Question: i have a add admins account form and when i add account then i want to show message "successfully created" when i click on button and here when i debug my project and open form then this label already shown how i remove this ..

here is css and html
'''
<asp:Label ID="Lbe6" class="message success" runat="server"></asp:Label>
'''
'''
.message.success {
border: 1px solid rgb(184, 201, 123);
background: -moz-linear-gradient(center top , rgb(229, 237, 196), rgb(217, 228, 172)) repeat scroll 0% 0% transparent;
color: rgb(63, 114, 39);
text-shadow: 0px 1px 0px rgb(255, 255, 255);
}
.message {
padding: 10px;
border-radius: 5px;
margin-bottom: 10px;
box-shadow: 0px 1px 0px rgba(255, 255, 255, 0.5) inset;
}
'''
code
'''
protected void Btn_SignUp_Click(object sender, EventArgs e)
{
try
{
c1.SignUp(nametxt.Value, passtxt.Value, Convert.ToInt32(DropDownList1.SelectedValue), Convert.ToInt32(DropDownList2.SelectedValue),Convert.ToInt32(DropDownList3.SelectedValue),mailtxt.Value,numbtxt.Value);
//GridView1.DataSource=ca.viewadmin();
Lbe6.Text = (" Account Successfully Created");
// GridView1.DataBind();
}
catch
{
lbe5.Text = ("SIGNUP FAILED.PLEASE TRY AGAIN");
}
nametxt.Value = "";
passtxt.Value = "";
mailtxt.Value = "";
numbtxt.Value = "";
}
protected void Page_Load(object sender, EventArgs e)
{
Lbe6.Visible = false;
}
'''
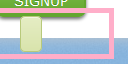
Answer: Try this
'''
protected void Btn_SignUp_Click(object sender, EventArgs e)
{//If not working properly set the visible attribute on button click also
try
{
c1.SignUp(nametxt.Value, passtxt.Value, Convert.ToInt32(DropDownList1.SelectedValue), Convert.ToInt32(DropDownList2.SelectedValue),Convert.ToInt32(DropDownList3.SelectedValue),mailtxt.Value,numbtxt.Value);
//GridView1.DataSource=ca.viewadmin();
Lbe6.Visible = true;
Lbe6.Text = (" Account Successfully Created");
// GridView1.DataBind();
}
catch
{
Lbe5.Visible = true;
lbe5.Text = ("SIGNUP FAILED.PLEASE TRY AGAIN");
}
nametxt.Value = "";
passtxt.Value = "";
mailtxt.Value = "";
numbtxt.Value = "";
}
protected void Page_Load(object sender, EventArgs e)
{
Lbe6.Visible = false;
Lbe5.Visible = false;
}
'''